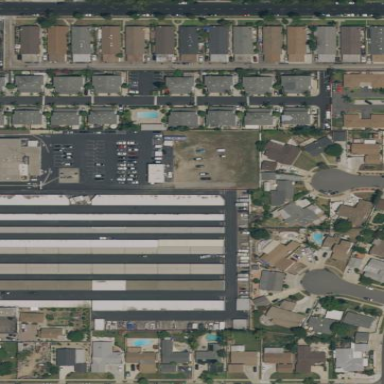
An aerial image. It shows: Store providing storage rental services.